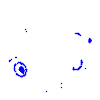
Particle: kaon